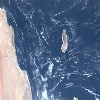
Label: water